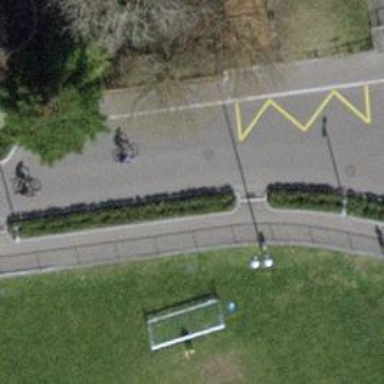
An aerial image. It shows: Public transport stop position.